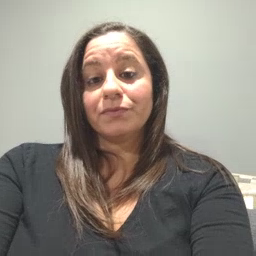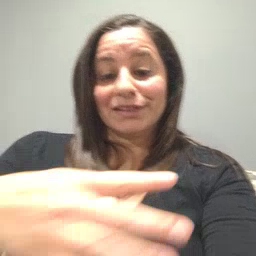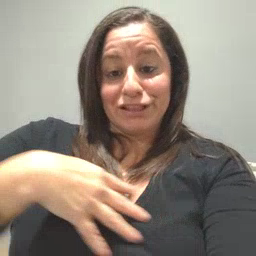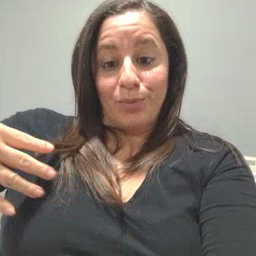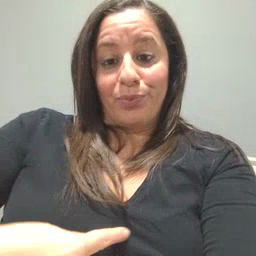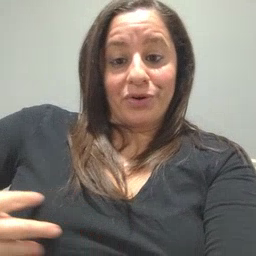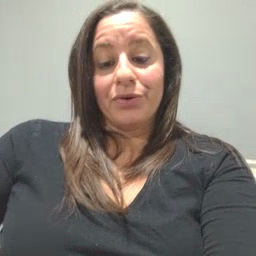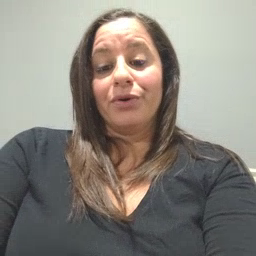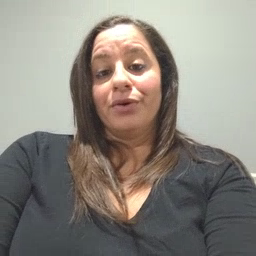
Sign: zebra